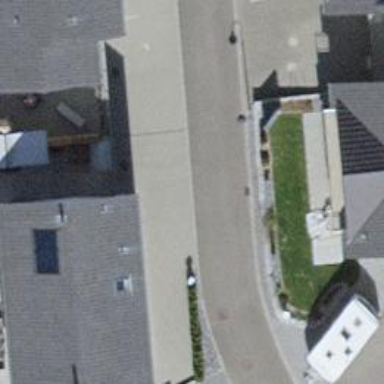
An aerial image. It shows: Residential road with asphalt surface.